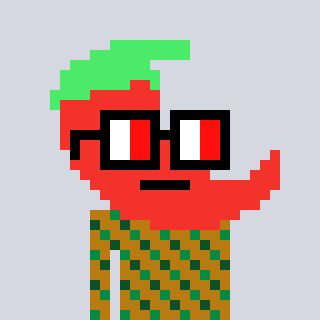
a pixel art character with square glasses with black frames and red eyes, a chilli-shaped head and a gold-colored body on a cool background